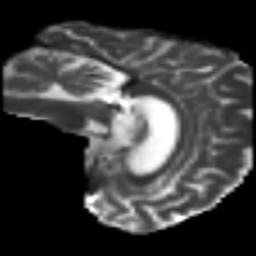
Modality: T2w
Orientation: sagittal
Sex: male
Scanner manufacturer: ge
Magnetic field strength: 3 T
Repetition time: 7 s
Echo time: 0.0811 s